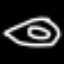
Label: donut